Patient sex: M
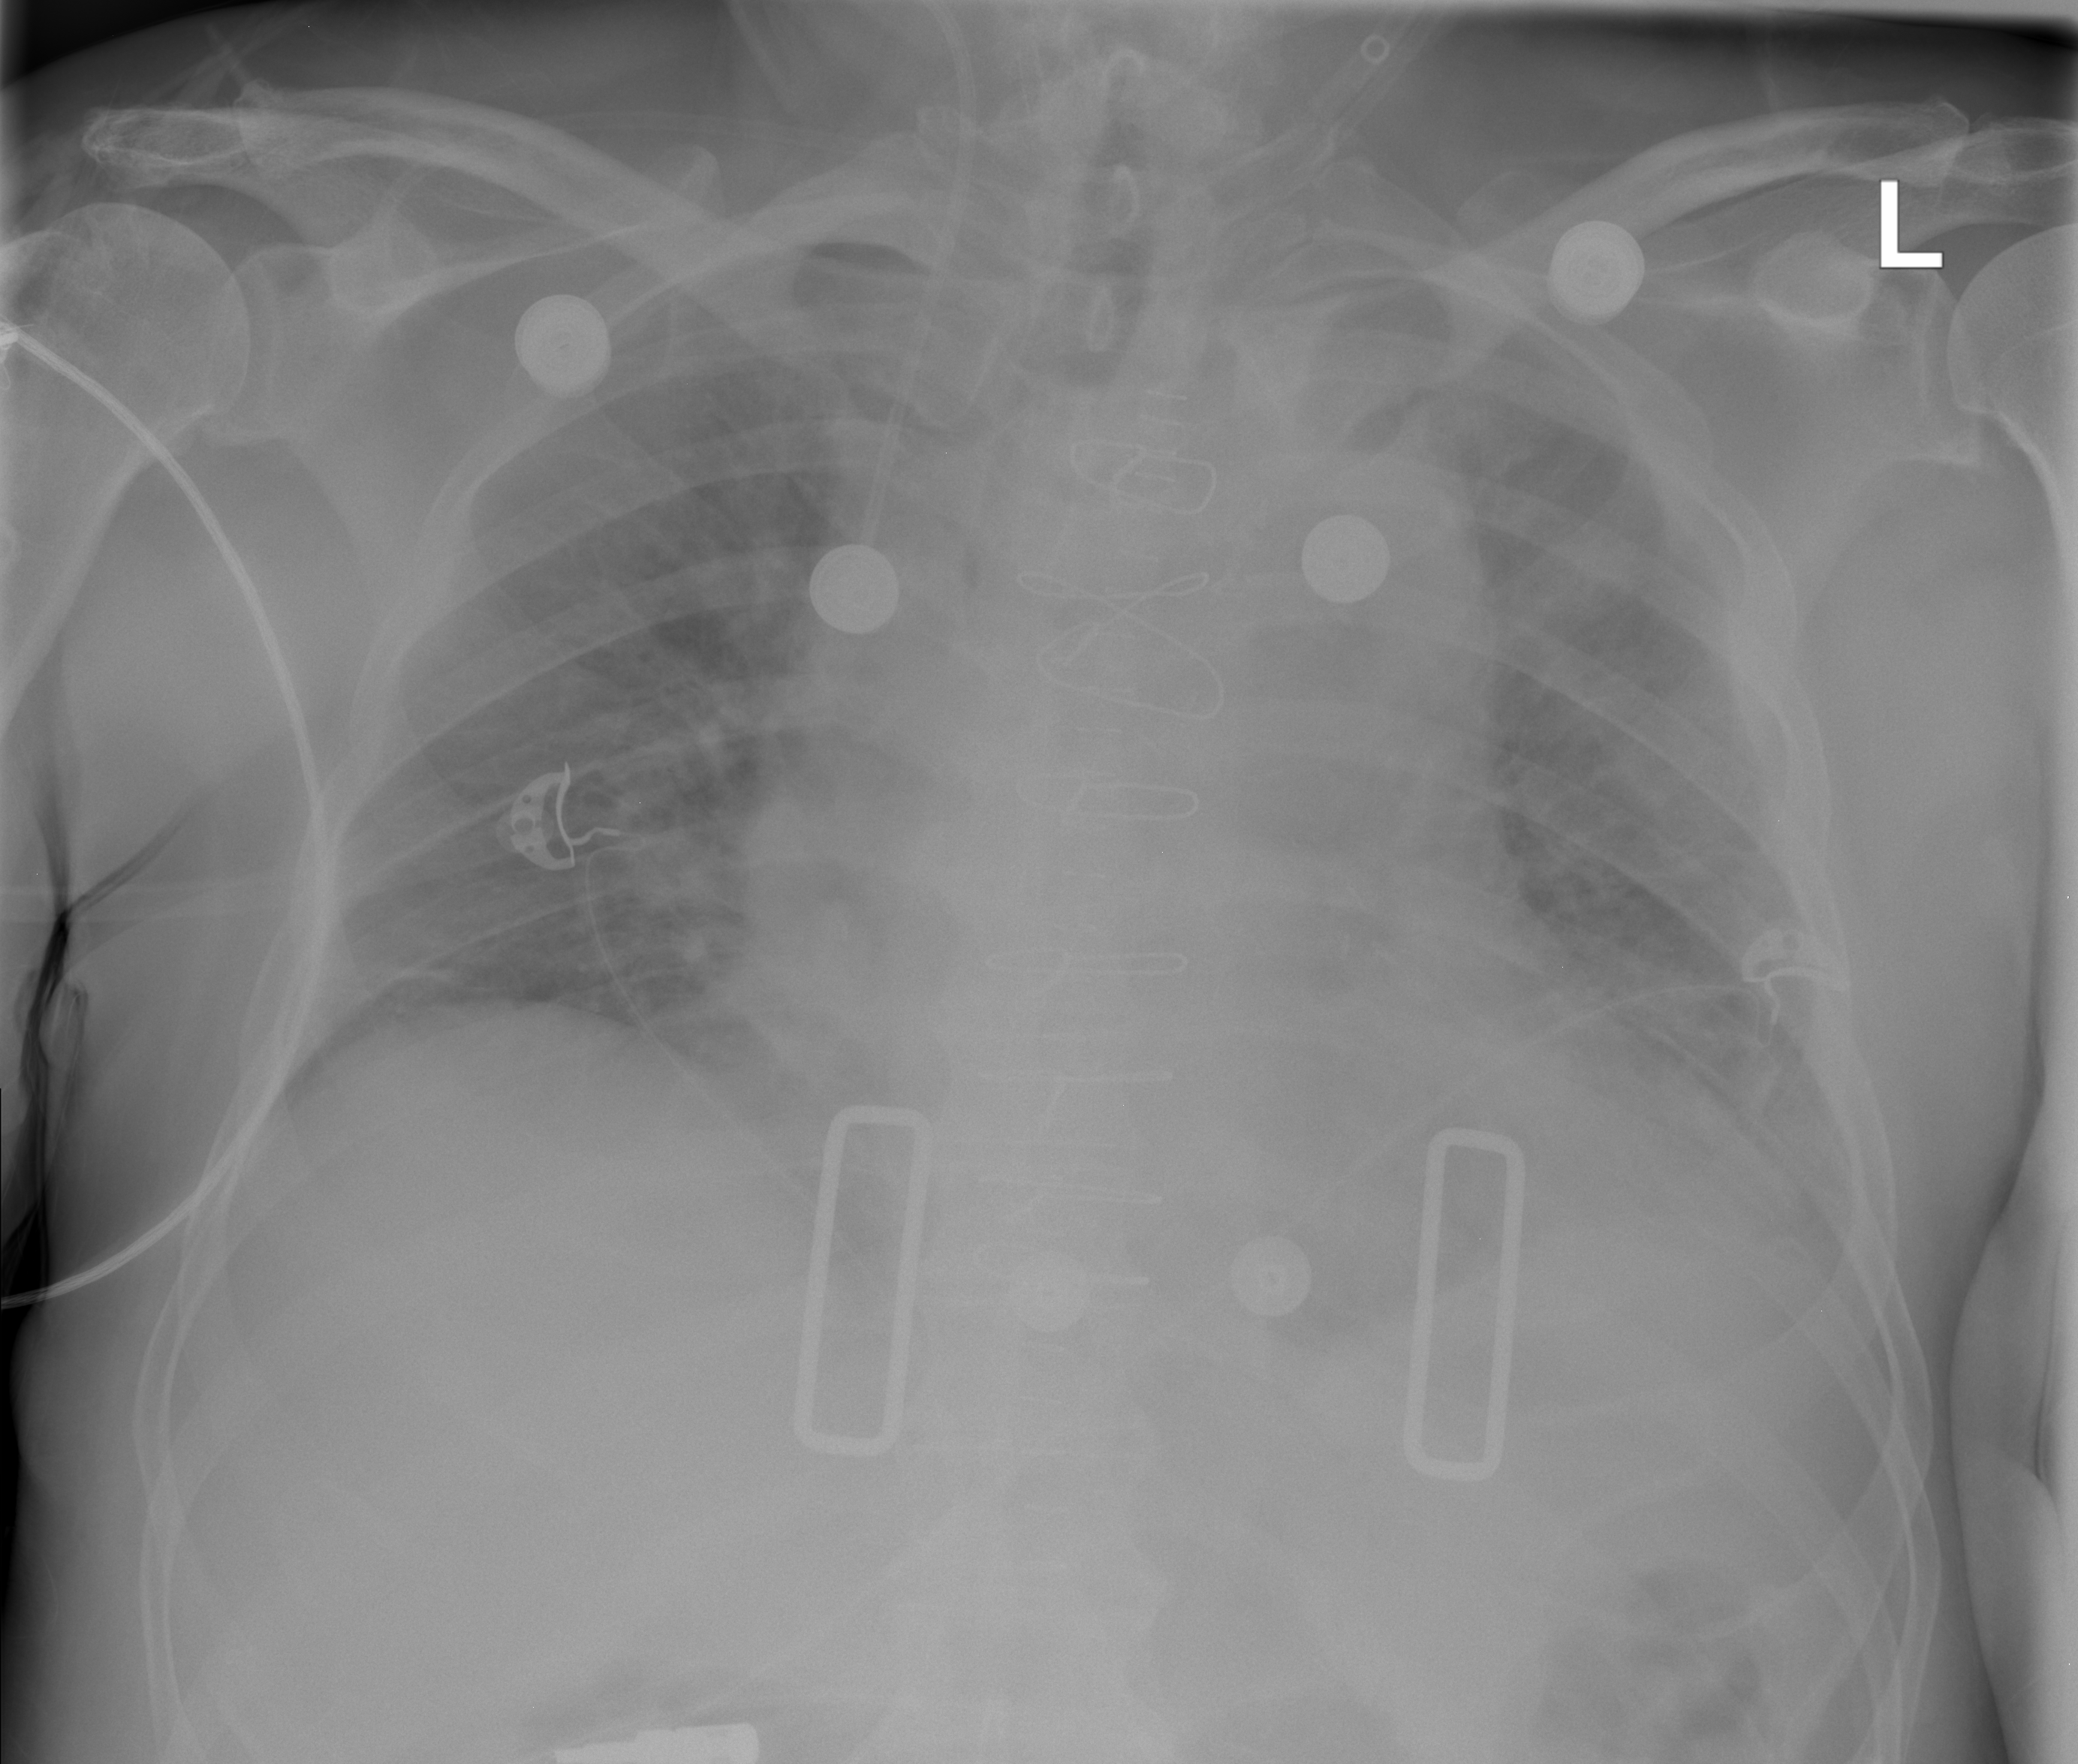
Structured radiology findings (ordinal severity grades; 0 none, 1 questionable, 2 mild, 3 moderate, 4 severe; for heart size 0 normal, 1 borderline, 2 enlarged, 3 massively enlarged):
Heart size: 2
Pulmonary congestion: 2
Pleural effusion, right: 1
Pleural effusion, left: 2
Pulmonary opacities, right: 0
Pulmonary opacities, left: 0
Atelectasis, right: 1
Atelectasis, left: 1